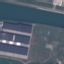
Label: River